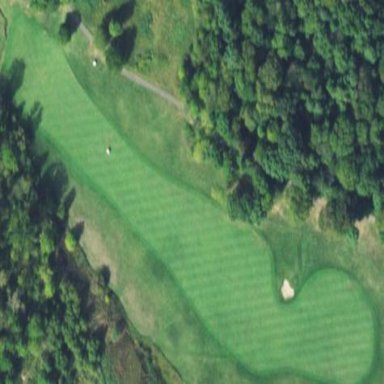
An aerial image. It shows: Golf fairway surrounded by grass.